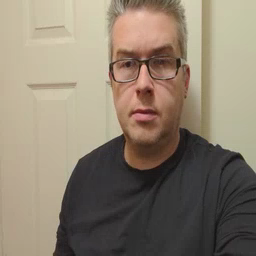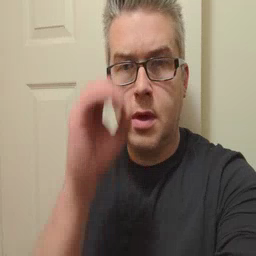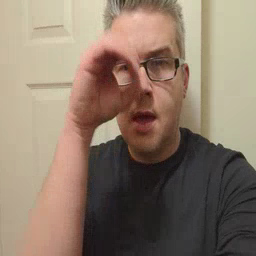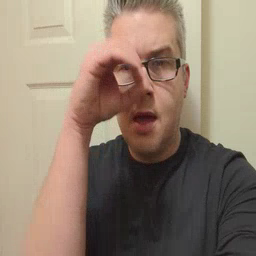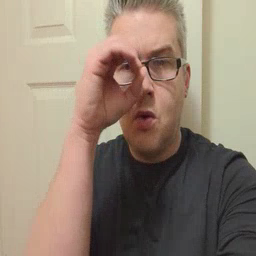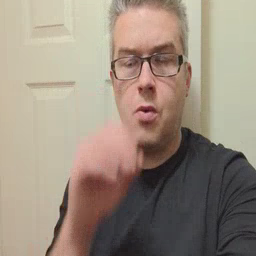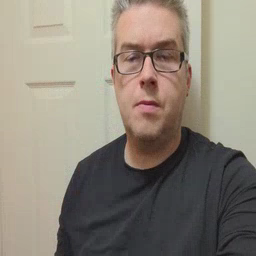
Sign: owl